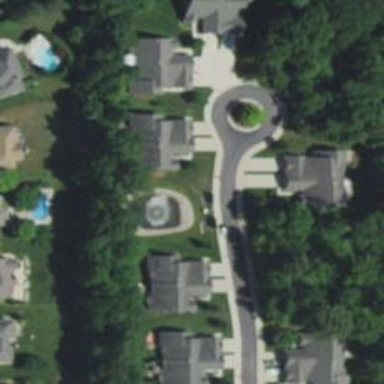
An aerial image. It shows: Residential road.